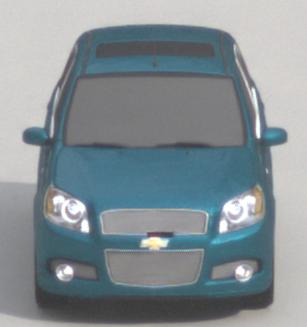
Make: Chevrolet
Model: Aveo 1.2
Detailed model: Aveo
Model produced from: 2008/06
Model produced until: 2011/01
Doors: 3
Color: blue
Road condition: dry road
Daytime: morning or afternoon
Contrast: low contrast